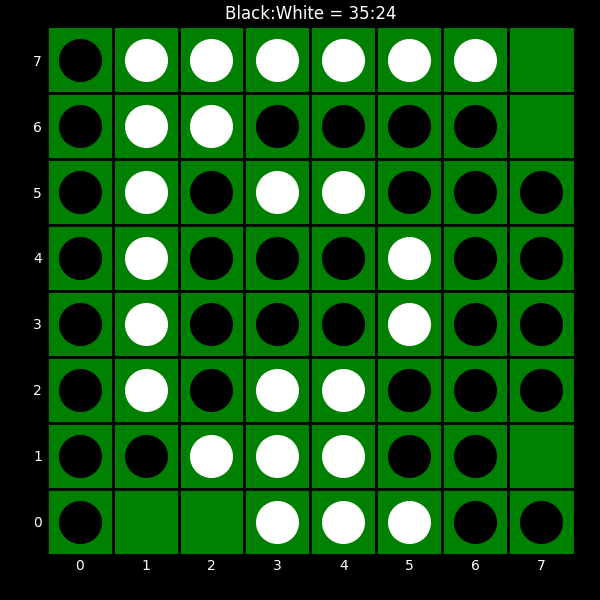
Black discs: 35
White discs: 24